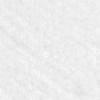
Label: no_change